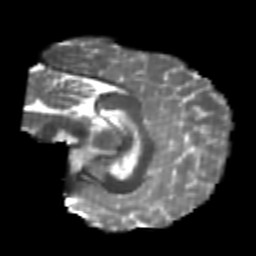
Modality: T2w
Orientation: sagittal
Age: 22
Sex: male
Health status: healthy
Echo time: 0.074 s